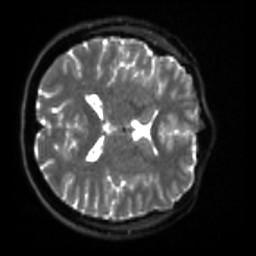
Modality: sbref
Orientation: axial
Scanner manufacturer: siemens
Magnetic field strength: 3 T
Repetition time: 4 s
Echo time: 0.0594 s